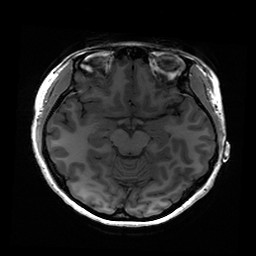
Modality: T1w
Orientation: sagittal